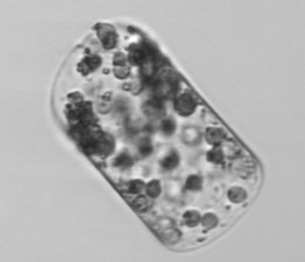
Label: Guinardia_flaccida